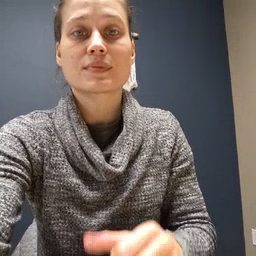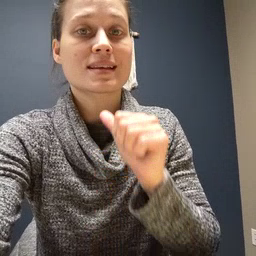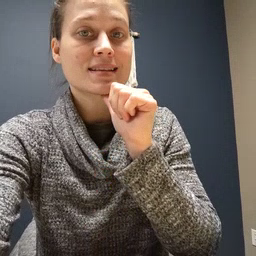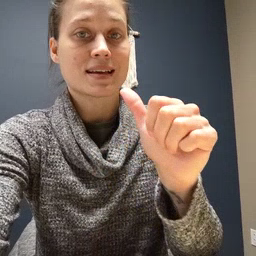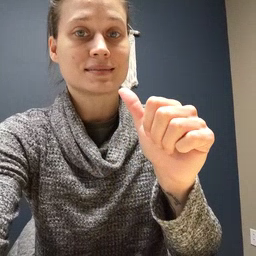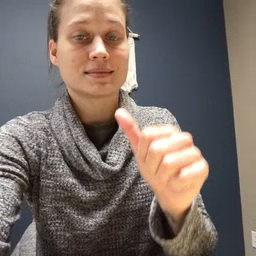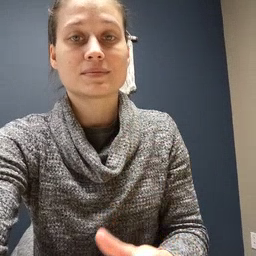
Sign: not